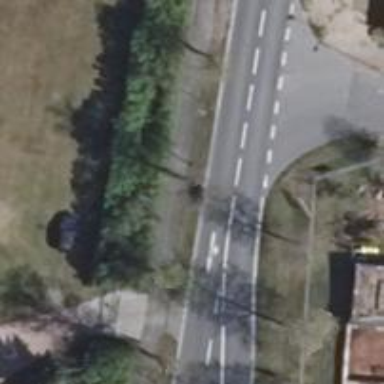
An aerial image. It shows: Secondary road with asphalt surface.